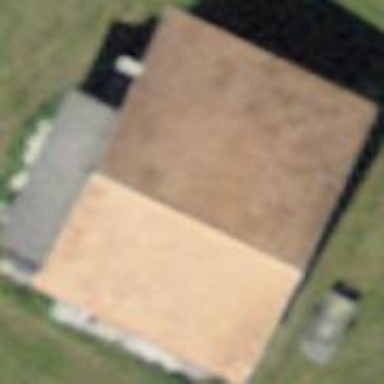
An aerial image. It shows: Barn.